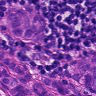
Metastatic tissue present: yes